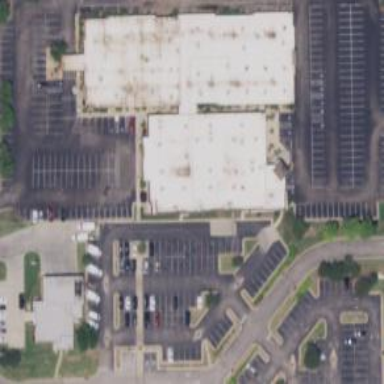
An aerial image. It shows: Commercial building.